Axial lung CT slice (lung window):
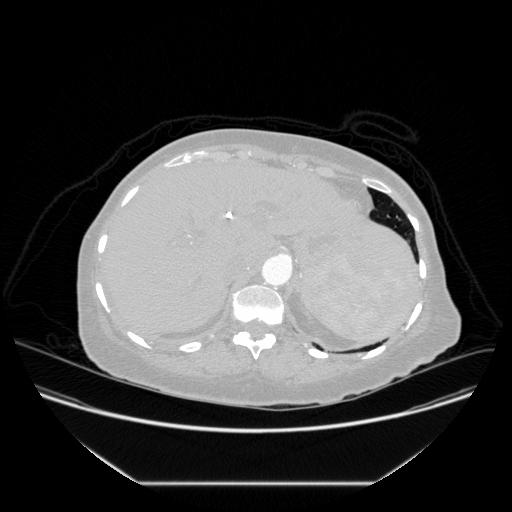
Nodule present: no